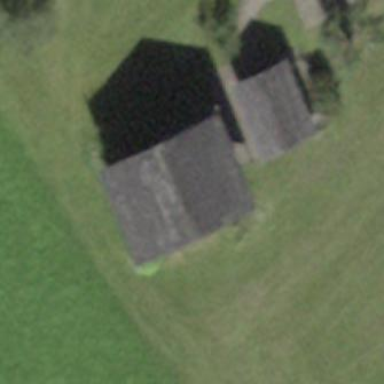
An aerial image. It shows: Barn.